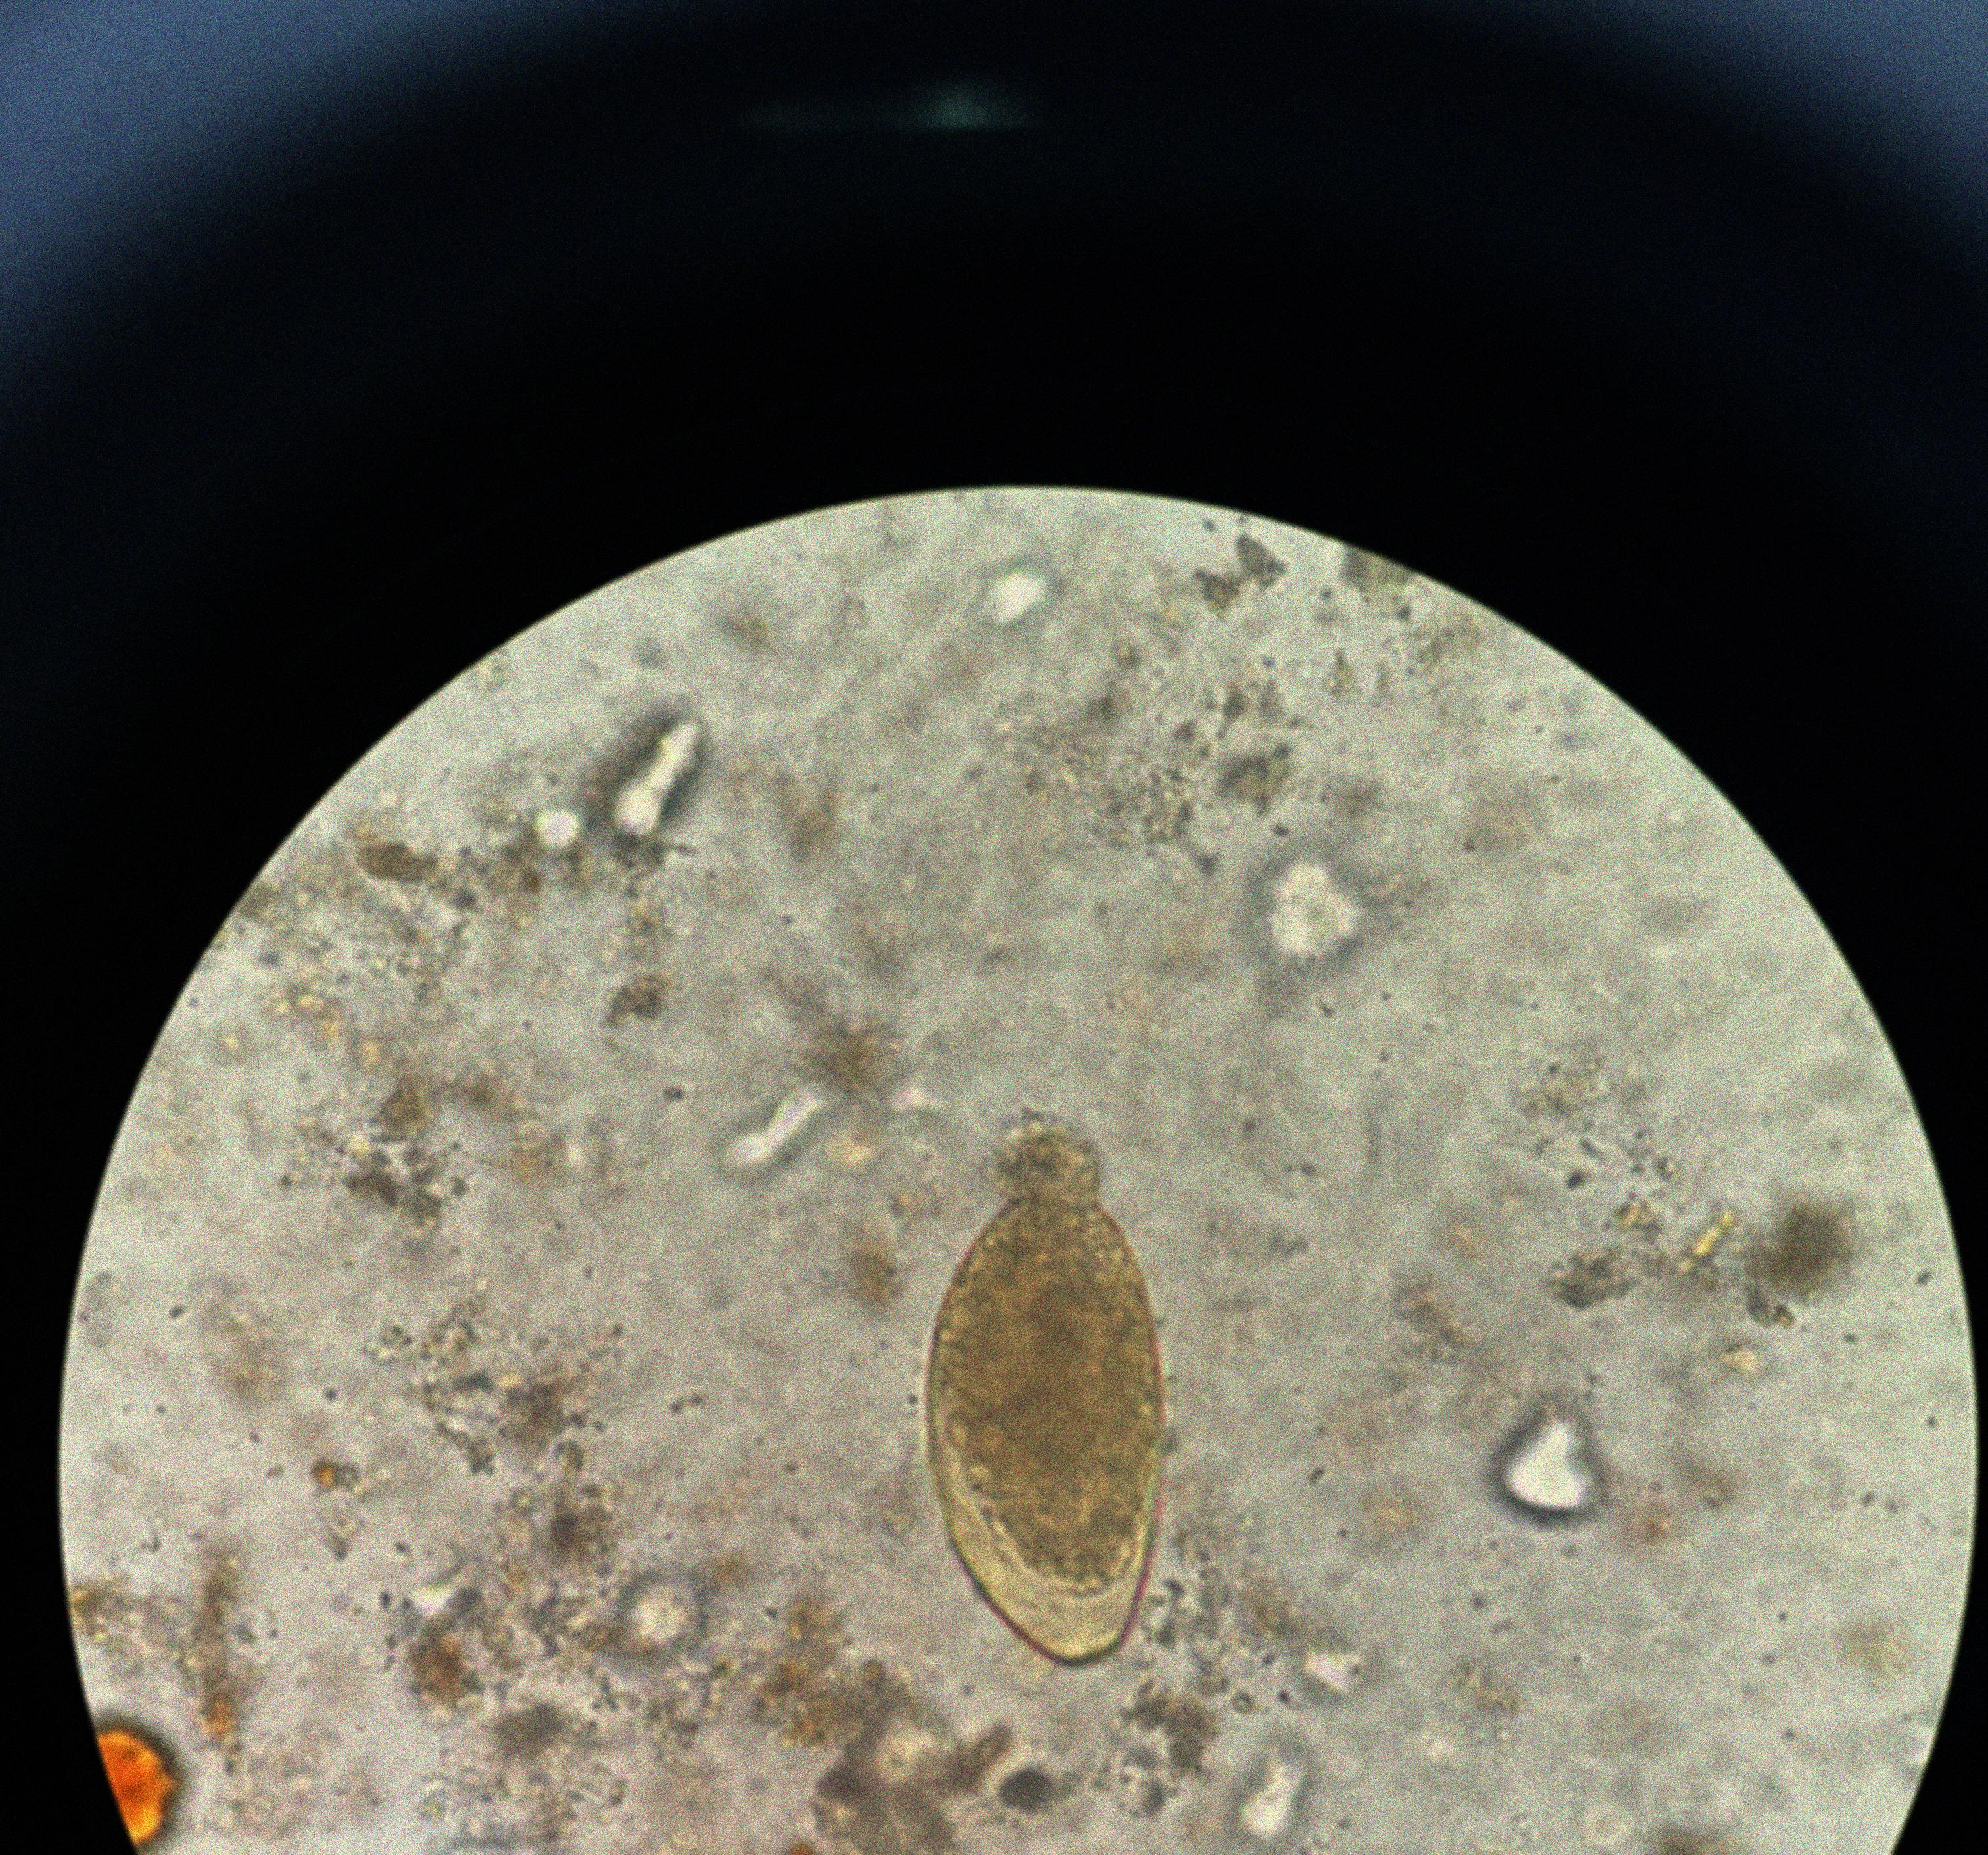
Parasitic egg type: Fasciolopsis buski